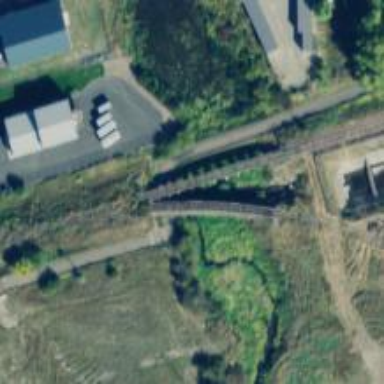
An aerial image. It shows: Abandoned railroad bridge.